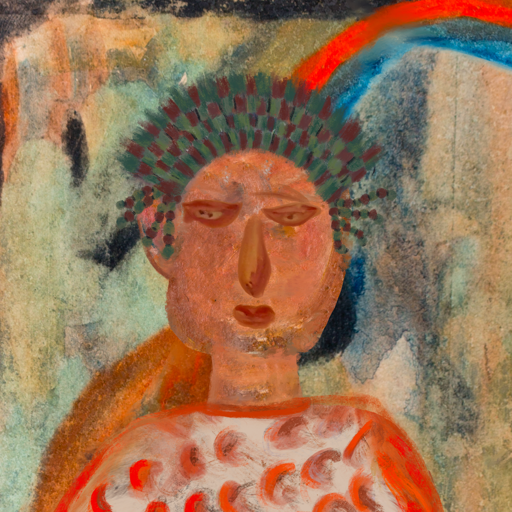
Background: Childish, Head And Neck Front: Boggyland, Face Front: Pious_Lady, Bust: Rupkatha, Hair Front: Blank, Head Accessory: After_Raid_Crown, Second Necklace: Blank, Necklace: Blank, Baby: Blank